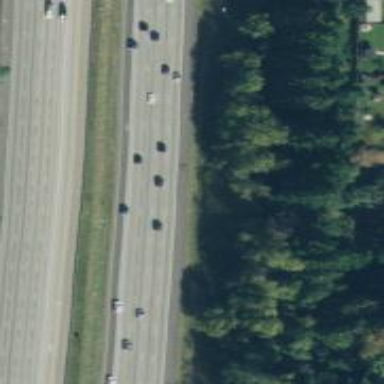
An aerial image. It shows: Motorway.